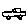
Label: car